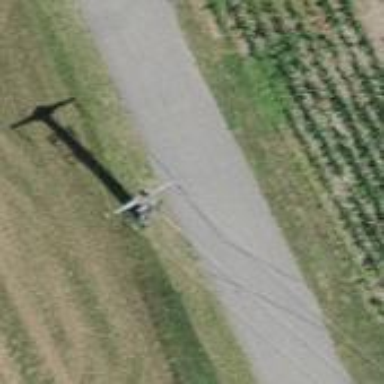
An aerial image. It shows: Concrete power pole.